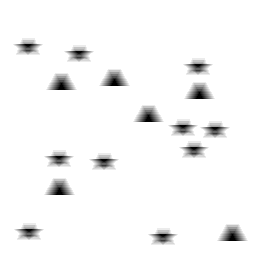
Squares: 0
Triangles: 6
Stars: 10
Total shapes: 16